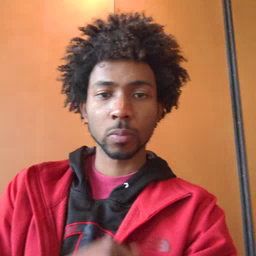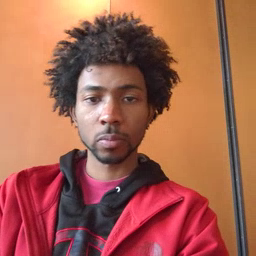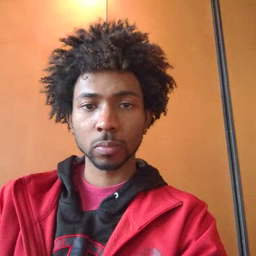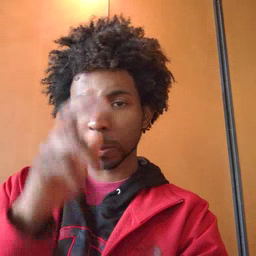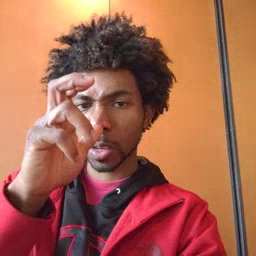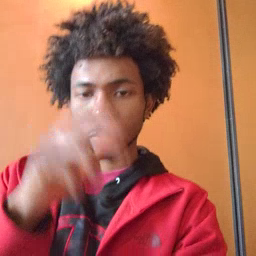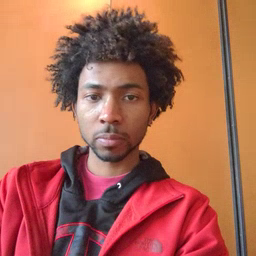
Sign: bug